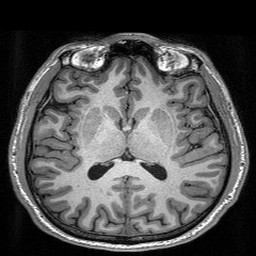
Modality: T1w
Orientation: coronal